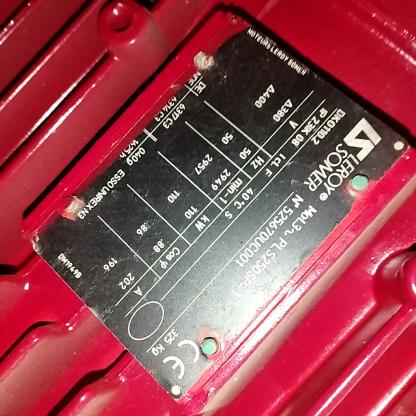
Klasa: tabliczka-znamionowa